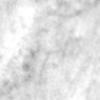
Label: no_change